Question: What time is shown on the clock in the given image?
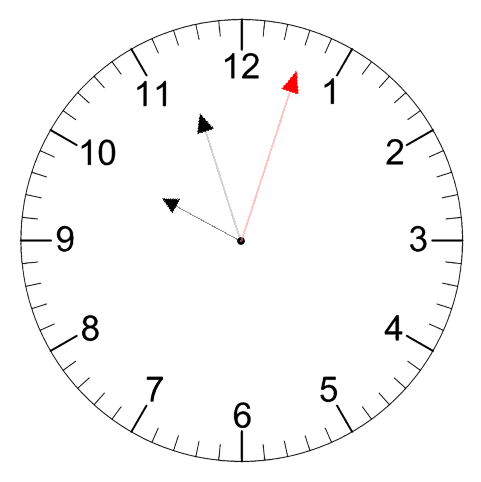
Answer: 09:57:03